Chest X-ray:
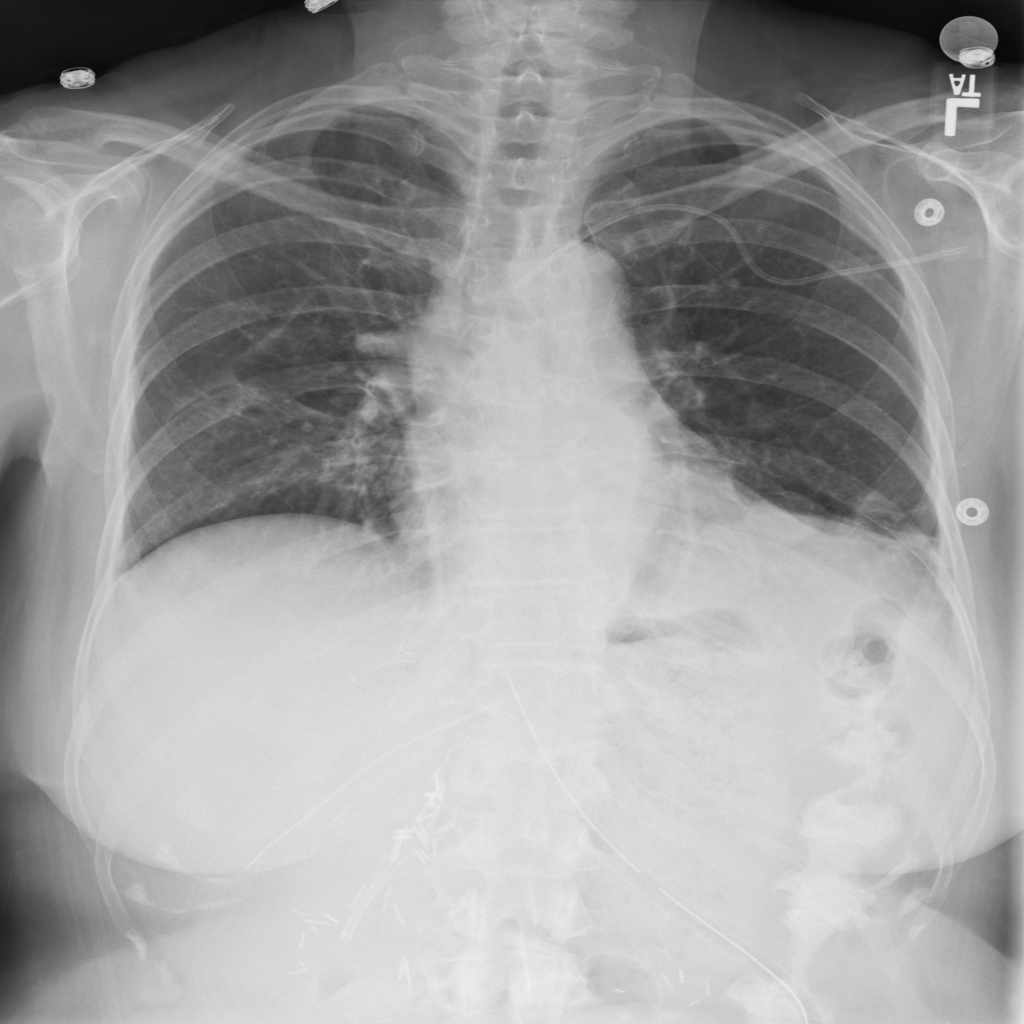
Findings: Consolidation, Nodule, Effusion
No abnormal finding: no